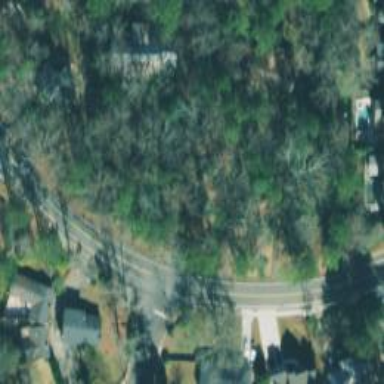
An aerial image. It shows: Driveway leading to service road.